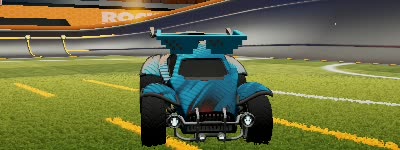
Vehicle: octane